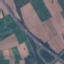
Land use / land cover: Highway